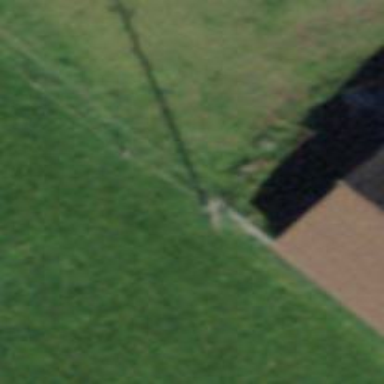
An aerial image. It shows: Minor power line.